Aerial crown-view tile of a tropical tree (Barro Colorado Island, Panama), acquired 20241216:
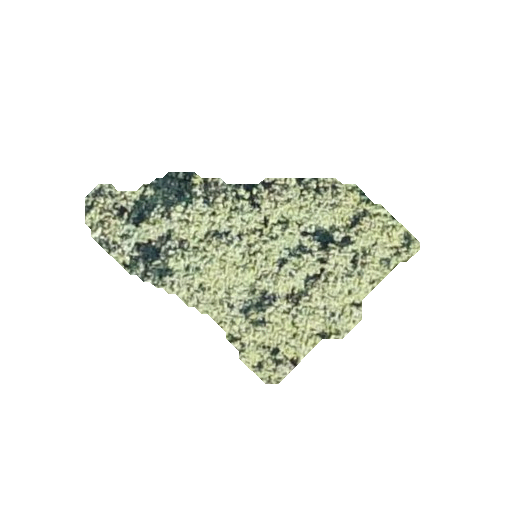
Species: Luehea seemannii
GBIF accepted scientific name: Luehea seemannii
Crown area: 59.172 m²